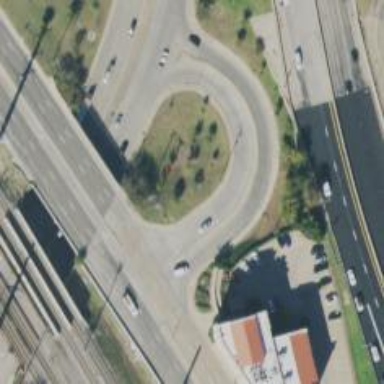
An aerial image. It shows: Primary highway with separate sidewalk.